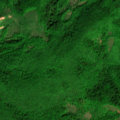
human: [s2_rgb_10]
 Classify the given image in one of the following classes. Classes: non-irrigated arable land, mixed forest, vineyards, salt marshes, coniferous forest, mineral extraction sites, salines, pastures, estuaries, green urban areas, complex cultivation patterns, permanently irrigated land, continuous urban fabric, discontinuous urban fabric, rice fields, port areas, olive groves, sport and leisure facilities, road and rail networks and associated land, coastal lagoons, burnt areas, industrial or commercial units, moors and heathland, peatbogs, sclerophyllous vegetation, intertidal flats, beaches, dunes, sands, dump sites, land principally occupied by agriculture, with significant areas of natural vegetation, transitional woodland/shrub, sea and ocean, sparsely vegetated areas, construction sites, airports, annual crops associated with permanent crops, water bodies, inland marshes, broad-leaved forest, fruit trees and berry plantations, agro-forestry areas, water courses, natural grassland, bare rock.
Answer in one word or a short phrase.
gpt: land principally occupied by agriculture, with significant areas of natural vegetation, broad-leaved forest, transitional woodland/shrub